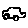
Label: car